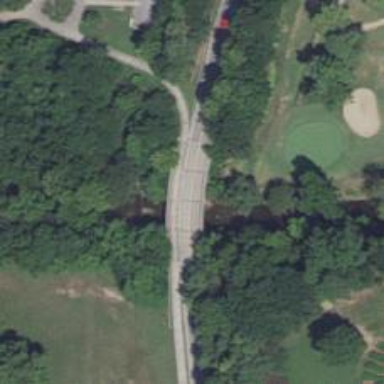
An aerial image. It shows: Tertiary road with bridge.